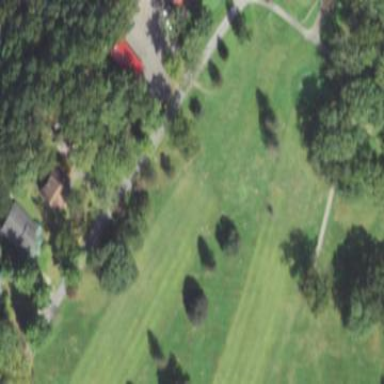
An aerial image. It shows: Golf fairway on pitch. It is used for the sport of golf.